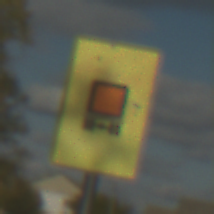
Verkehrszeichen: KennzeichnungspflichtigeFahrzeugeGefaehrlicheGueterOhnePfeilsymbol
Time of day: MorningAfternoon
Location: Outdoor (RoadRail)
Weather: PartlyCloudy
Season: NotSpecified
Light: Natural